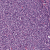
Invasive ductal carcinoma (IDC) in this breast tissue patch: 1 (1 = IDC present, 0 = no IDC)